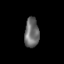
Tissue: skin
Cell type: Epithelial cells
Senescence score: 0.2096
Nuclear area (px): 419
Mean DAPI intensity: 109.232